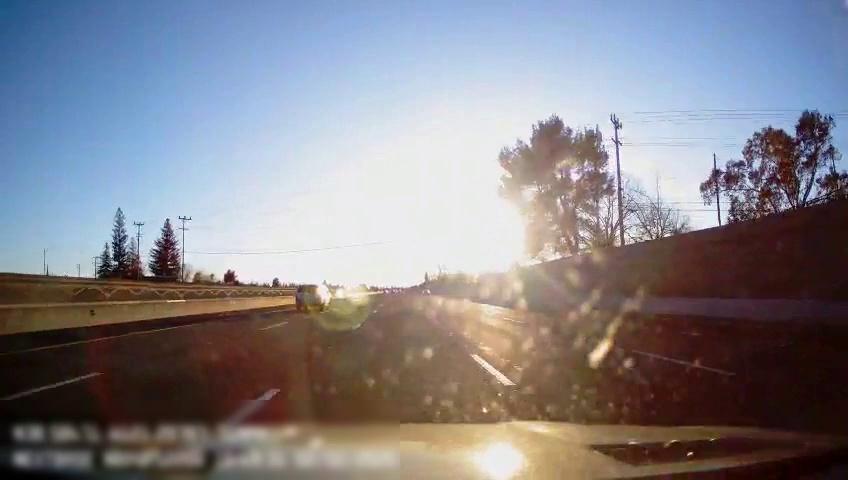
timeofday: Day
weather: Sunny
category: Drivable Space
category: Vehicles | SUV
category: Lanes | Alternate Lane
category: Lanes | Alternate Lane
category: Lanes | Current Lane
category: Lanes | Current Lane
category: Lanes | Alternate Lane
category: Lanes | Alternate Lane